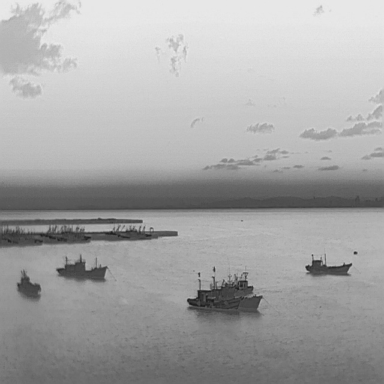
There are five bulk_carriers in the infrared image.